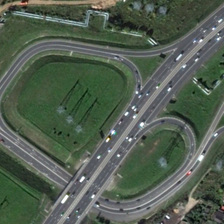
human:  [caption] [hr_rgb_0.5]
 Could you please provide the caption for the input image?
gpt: in the picture have dirt, roads and fields .

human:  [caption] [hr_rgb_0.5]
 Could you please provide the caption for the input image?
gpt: green plants are near a viaduct with many cars .

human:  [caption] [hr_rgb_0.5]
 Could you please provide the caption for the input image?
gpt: green plants are near a viaduct with many cars .

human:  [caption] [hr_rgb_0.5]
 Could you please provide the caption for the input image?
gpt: there are some white car in the road and some houses during the trees .

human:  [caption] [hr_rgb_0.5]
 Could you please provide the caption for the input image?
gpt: in the picture have dirt, roads and fields .